Question: I can,t figger out why .contains doesn't return true when List: [NGX-CORE, PingAPI] contains [PingAPI]
Server Plugins returns: [PingAPI, NGX-CORE]
addon.depend returns: [PingAPI]
Contains code: 'ServerPlugins.contains(addon.depend)'
Console output:
'''
System.out.println("ServerPlugins contents: " + ServerPlugins);
System.out.println("Addon Dependencies: " + addon.depend);
System.out.println("Is addon.depend empty: " + addon.depend.isEmpty());
System.out.println("Does ServerPlugins contain addon.depend: " + ServerPlugins.contains(addon.depend));
System.out.println("Does ServerPlugins contain addon.depend: " + ServerPlugins.contains(addon.depend.toString()));
if (addon.depend.isEmpty()) {
if (!(m.disabled.contains(addon.name))) {
Core.Main.m.registerCommands(commands, addon);
System.out.println("Add-on " + addon.name + " loaded! v" + addon.version);
addon.onLoad();
plugins.add(addon);
m.enabled.add(addon.name);
} else {
System.out.println("Add-on " + addon.name + " is disabled and wasn't loaded!");
}
} else {
if (ServerPlugins.contains(addon.depend)) {
if (!(m.disabled.contains(addon.name))) {
Core.Main.m.registerCommands(commands, addon);
System.out.println("Add-on " + addon.name + " loaded! v" + addon.version);
addon.onLoad();
plugins.add(addon);
m.enabled.add(addon.name);
} else {
System.out.println("Add-on " + addon.name + " is disabled and wasn't loaded!");
}
} else {
System.out.println("Add-on " + addon.name + " requires other plugins to function, required plugins: " + addon.depend.toString().replace("]", "").replace("[", ""));
}
}
'''
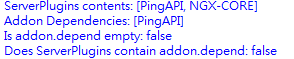
Answer: All I needed to do is: replace '.contains' with '.containsAll'.
'.contains' looks for an Object, but doesn't compare objects. Yet '.containsAll' looks thought a collection.